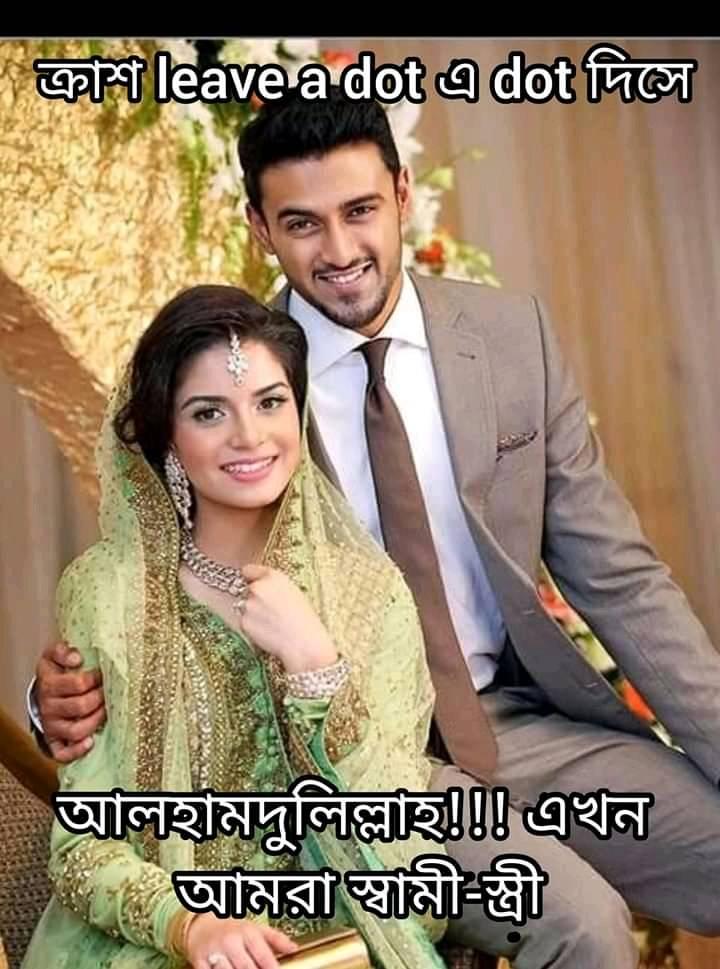
Caption: ক্রাশ leave a dot এ dot দিসে     আলহামদুলিল্লাহ !!!  এখন আমরা স্বামী - স্ত্রী
Label: non-hate